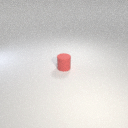
small red rubber cylinder